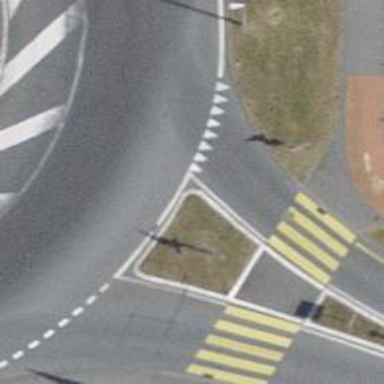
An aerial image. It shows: Road with "give way" sign.